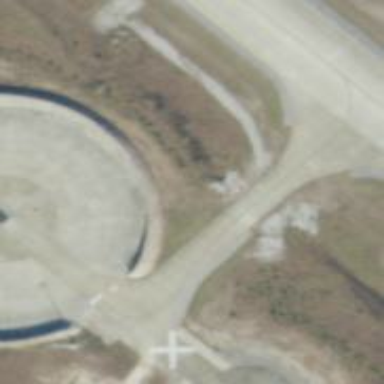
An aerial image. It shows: Asphalt taxiway at the airport.